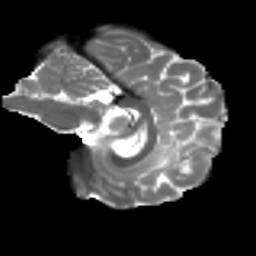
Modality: T2w
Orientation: sagittal
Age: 23
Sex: female
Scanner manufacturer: ge
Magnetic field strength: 3 T
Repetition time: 7.8 s
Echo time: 0.0606 s